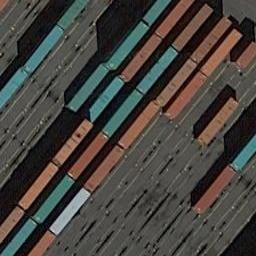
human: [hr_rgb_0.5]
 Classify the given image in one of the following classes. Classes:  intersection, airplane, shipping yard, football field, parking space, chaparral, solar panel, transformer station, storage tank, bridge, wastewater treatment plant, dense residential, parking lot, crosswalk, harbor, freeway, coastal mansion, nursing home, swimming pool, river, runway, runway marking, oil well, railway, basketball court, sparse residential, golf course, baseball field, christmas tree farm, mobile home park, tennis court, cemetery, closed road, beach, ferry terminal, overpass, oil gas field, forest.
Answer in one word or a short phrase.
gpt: shipping yard